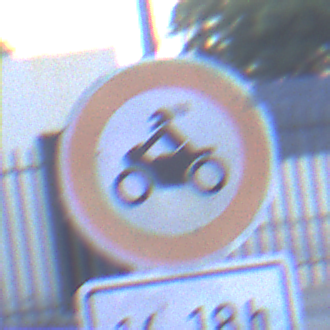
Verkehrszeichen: VerbotKraftraeder
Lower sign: ZeitangabenOhneBeschraenkungAufWochentage1
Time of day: SunriseSunset
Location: Outdoor (Suburban)
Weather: PartlyCloudy
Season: NotSpecified
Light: Natural